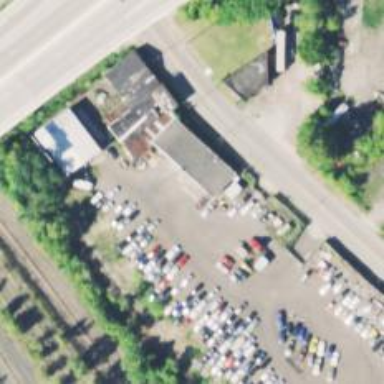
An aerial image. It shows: Building used as car repair shop.